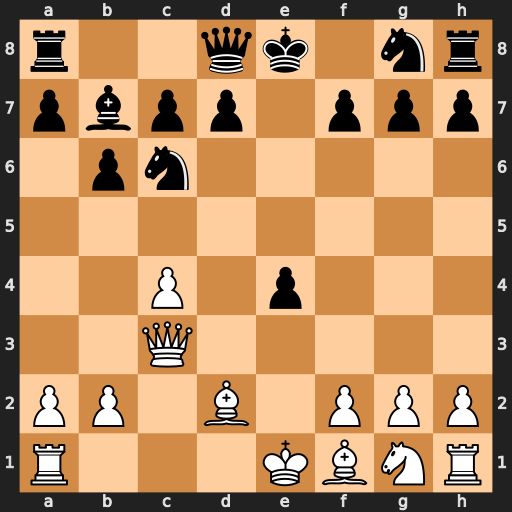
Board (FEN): r2qk1nr/pbpp1ppp/1pn5/8/2P1p3/2Q5/PP1B1PPP/R3KBNR
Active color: w
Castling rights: KQkq
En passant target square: -
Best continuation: Qxg7 Qf6 Bc3 Qxg7 Bxg7